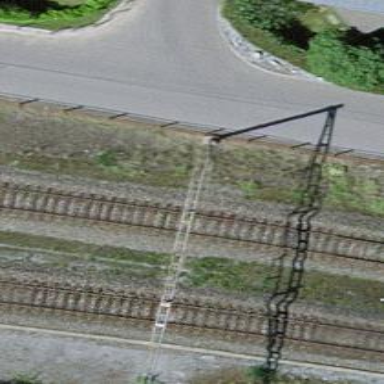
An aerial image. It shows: Milestone along the railway with catenary mast.